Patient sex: M
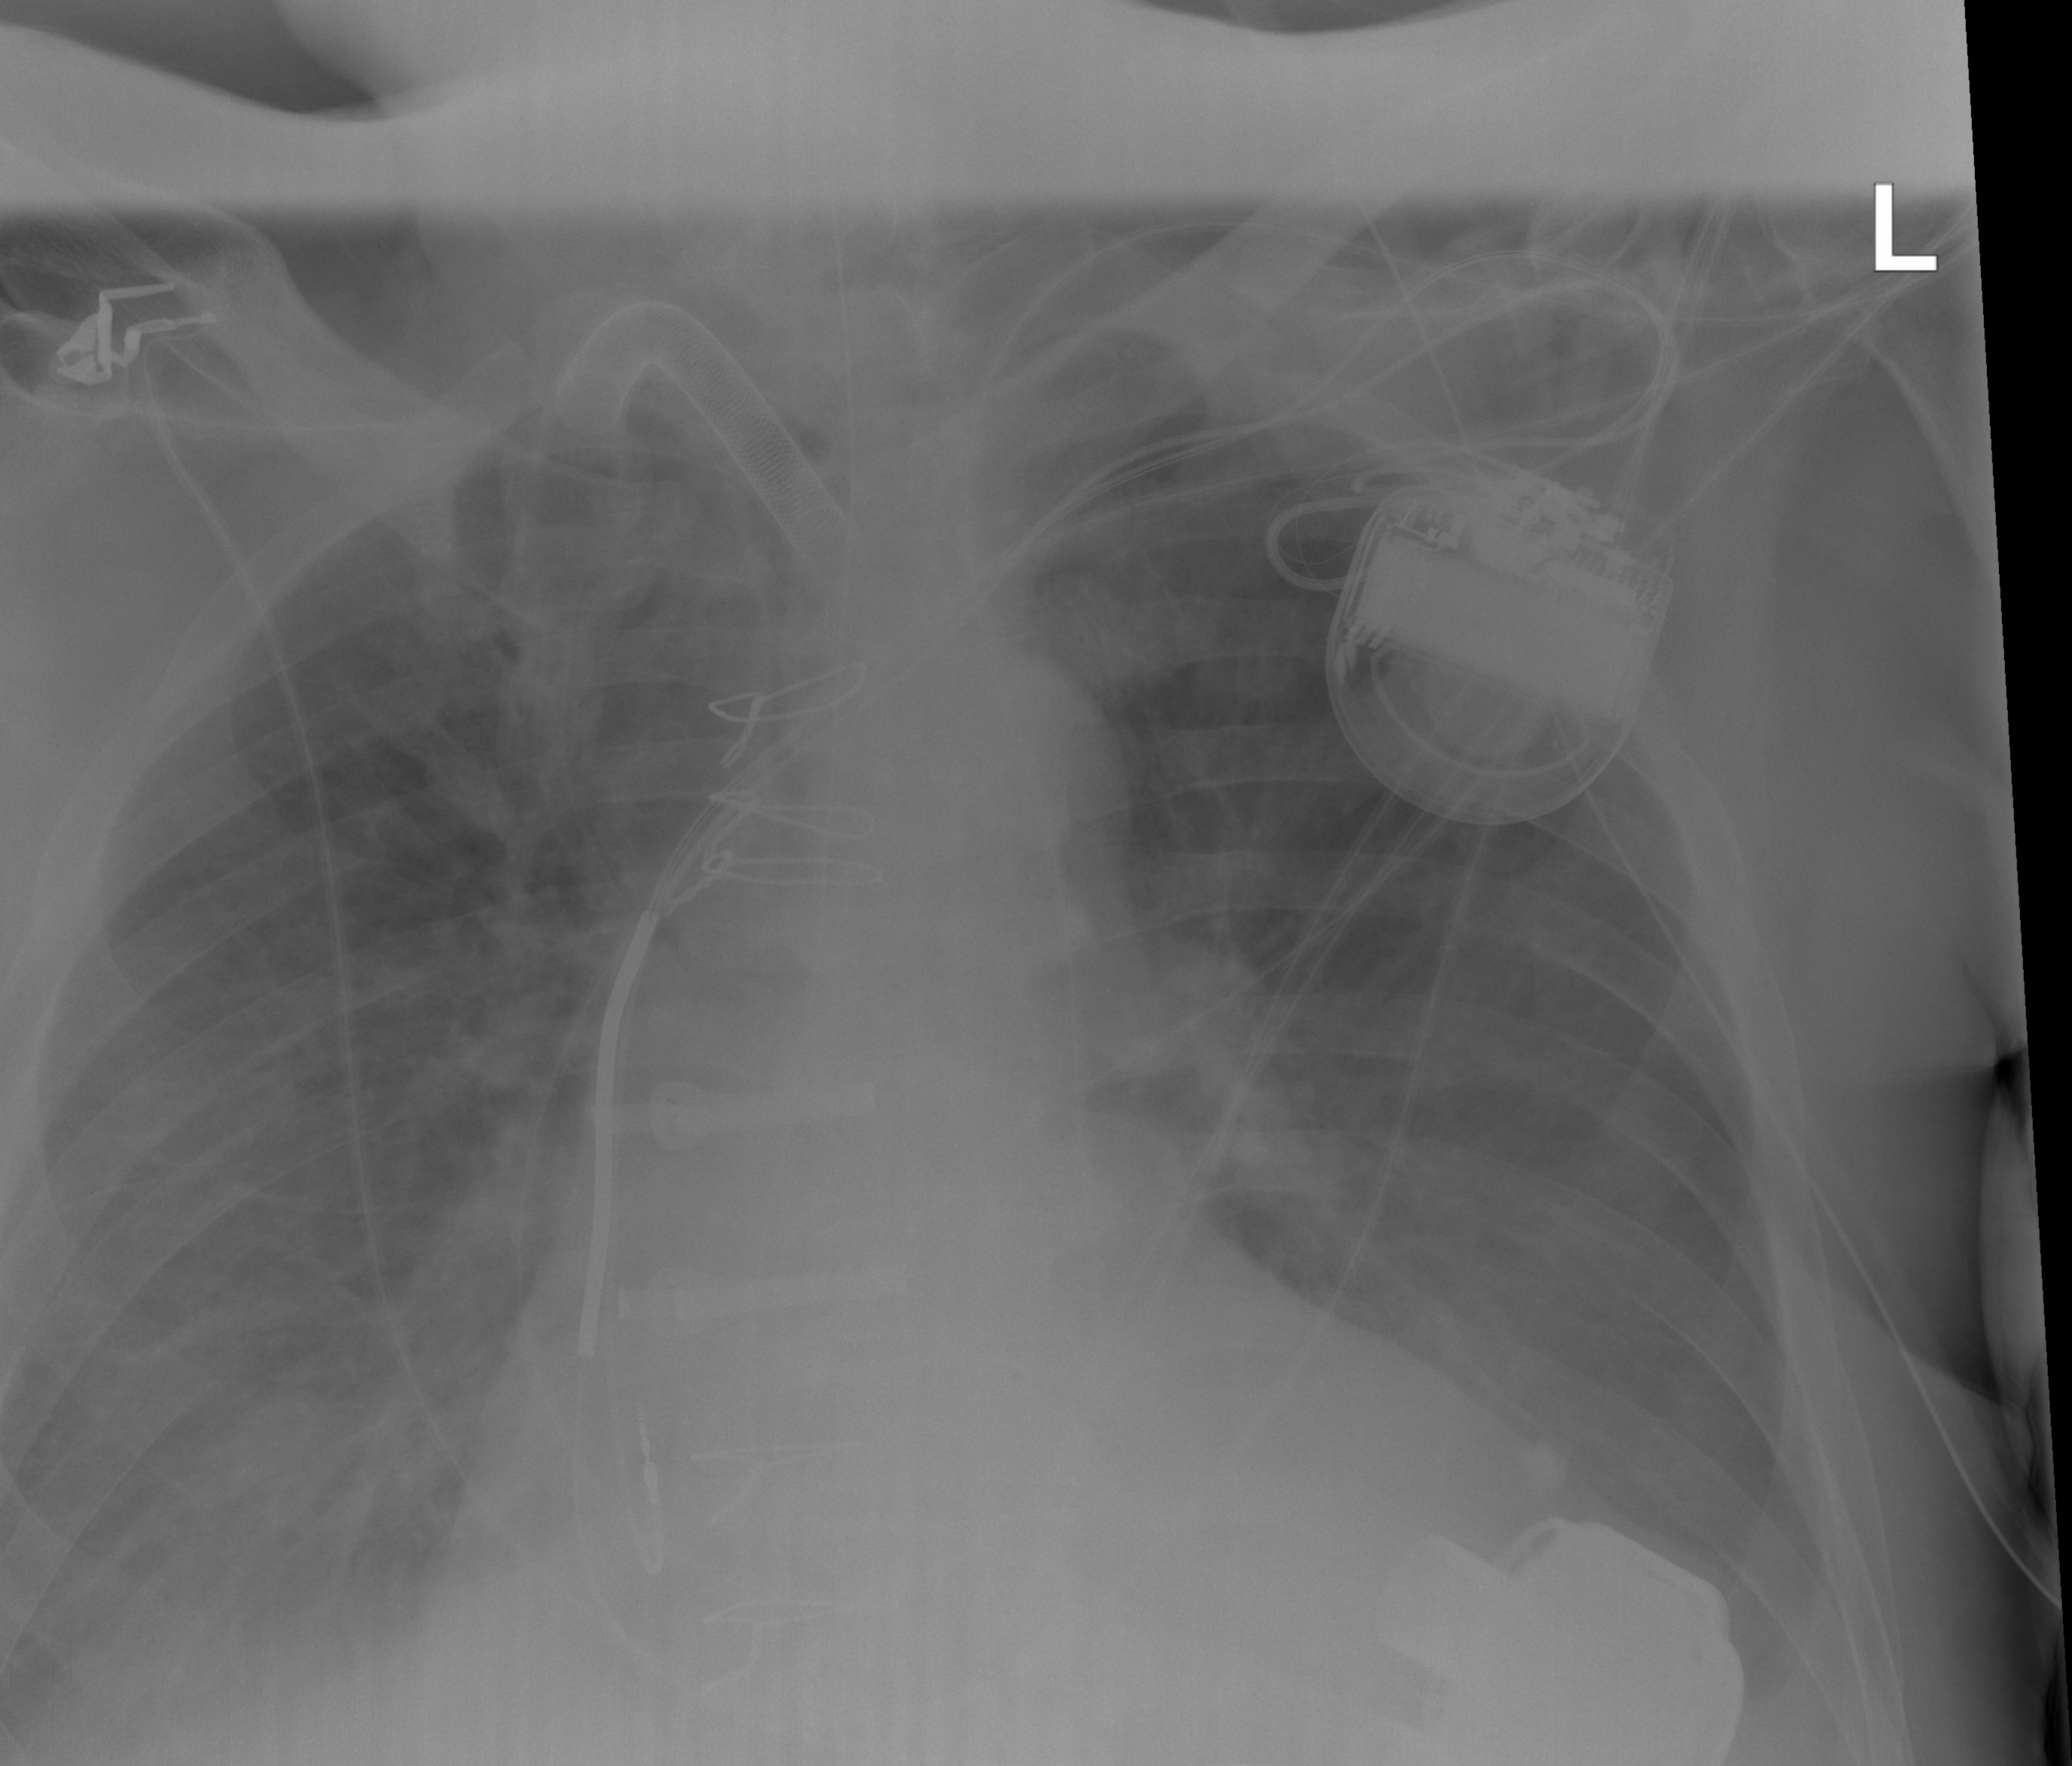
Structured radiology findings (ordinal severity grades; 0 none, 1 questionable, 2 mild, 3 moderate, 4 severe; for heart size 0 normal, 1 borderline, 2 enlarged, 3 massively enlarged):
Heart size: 0
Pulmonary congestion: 0
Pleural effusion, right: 0
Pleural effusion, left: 0
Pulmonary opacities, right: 0
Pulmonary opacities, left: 0
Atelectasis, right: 2
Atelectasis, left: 0